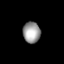
Tissue: lung
Cell type: Others
Senescence score: 0.1754
Nuclear area (px): 362
Mean DAPI intensity: 154.854